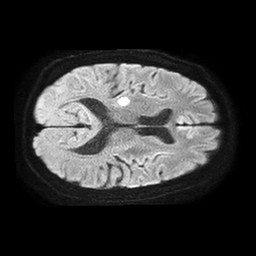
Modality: TRACE
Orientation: axial
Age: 52
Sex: male
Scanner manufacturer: philips
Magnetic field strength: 1.5 T
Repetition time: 4.6 s
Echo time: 0.08631 s